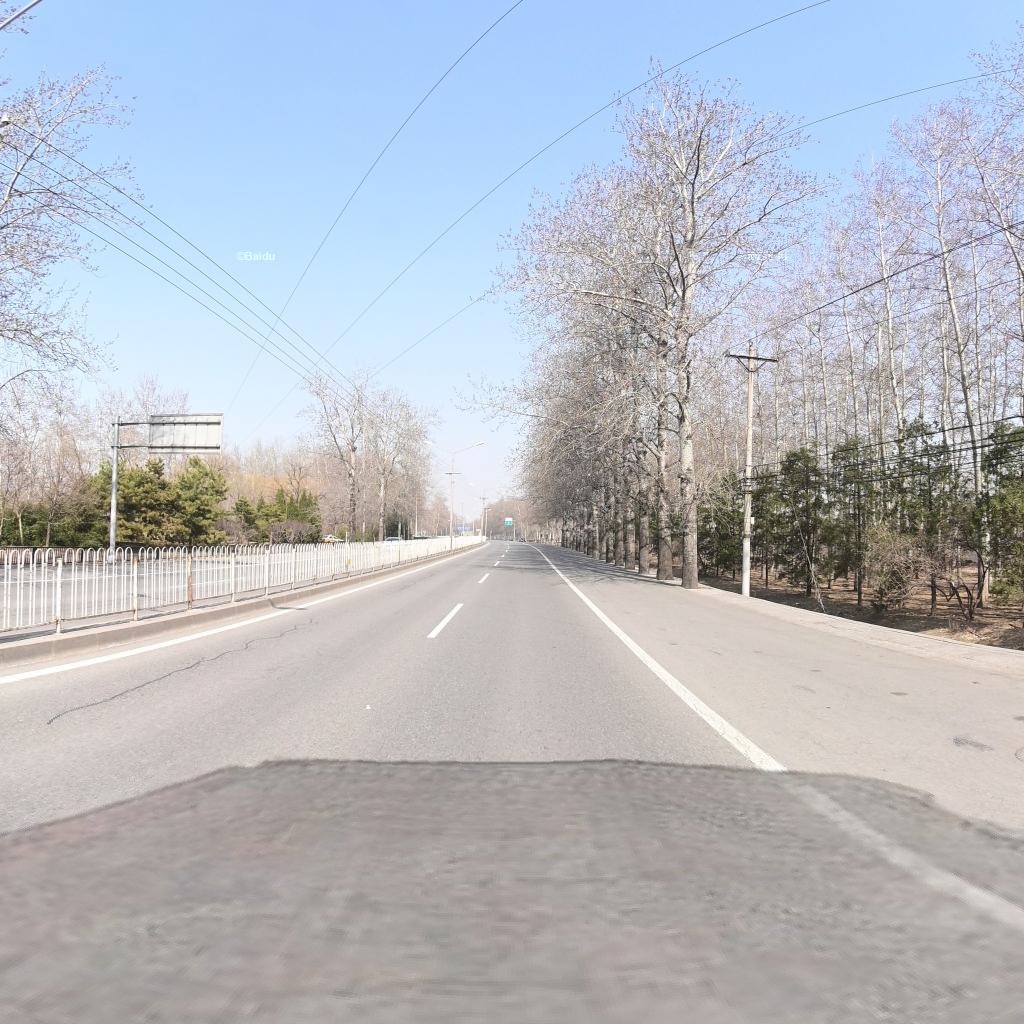
Region: Chaoyang
Road damage annotations: longitudinal patch